Question: I'm creating an app that contains a draggable location bar. This element would allow you to drag thru chapters in a book and be seen at the bottom of the viewport. Much like Kindle or other mobile reading apps.

I'd like to hear your thoughts on what element to use.
'''
<progress>
'''
element, or was also thinking about using
'''
<input type="range">
'''
Or should we just roll our own and throw some javascript at it?
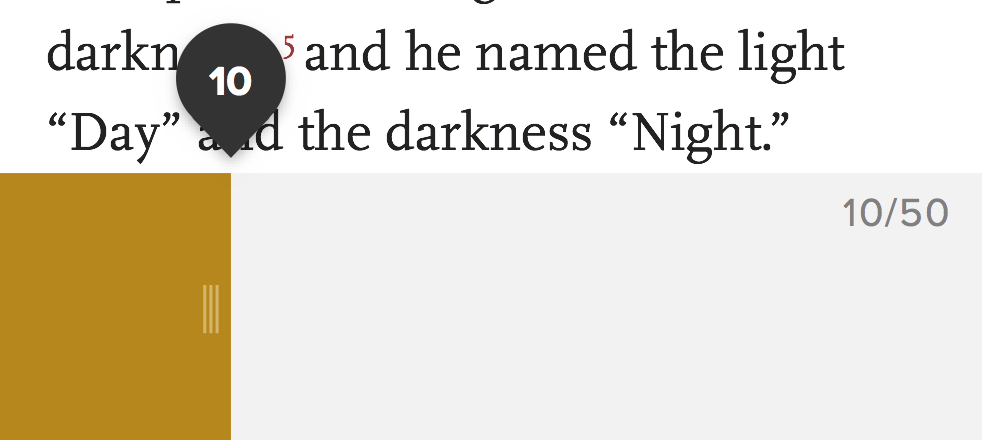
Answer: Semantically, your use case is best answered by the <URL> input types
'''
<input type="number" max="50" min="1" value="10">
<input type="range" max="50" min="1" step="1" value="10">
'''
The challenge is in styling.
<URL>
Code on Github: <URL>